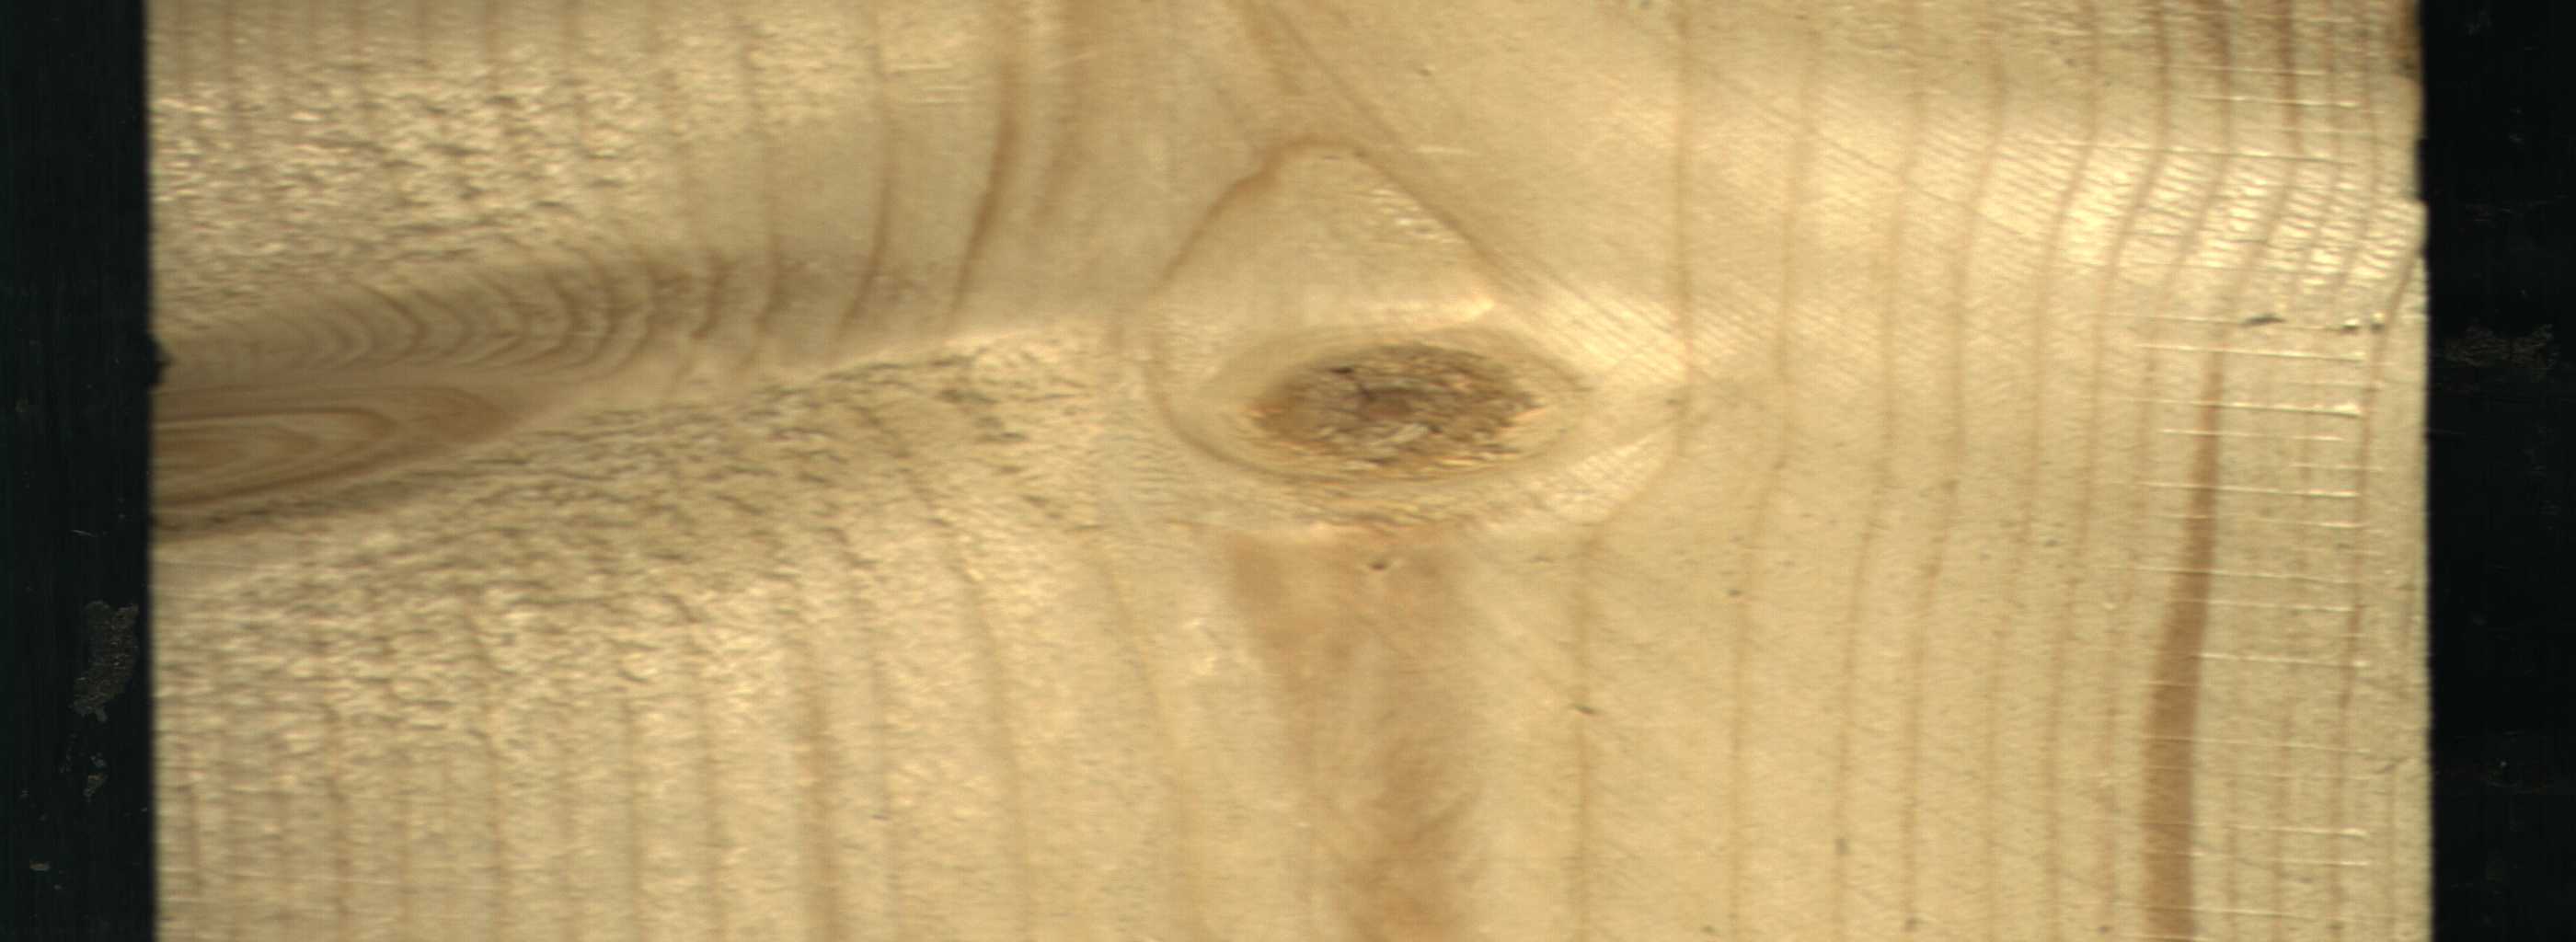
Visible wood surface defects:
Live_Knot
Live_Knot